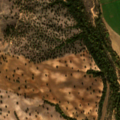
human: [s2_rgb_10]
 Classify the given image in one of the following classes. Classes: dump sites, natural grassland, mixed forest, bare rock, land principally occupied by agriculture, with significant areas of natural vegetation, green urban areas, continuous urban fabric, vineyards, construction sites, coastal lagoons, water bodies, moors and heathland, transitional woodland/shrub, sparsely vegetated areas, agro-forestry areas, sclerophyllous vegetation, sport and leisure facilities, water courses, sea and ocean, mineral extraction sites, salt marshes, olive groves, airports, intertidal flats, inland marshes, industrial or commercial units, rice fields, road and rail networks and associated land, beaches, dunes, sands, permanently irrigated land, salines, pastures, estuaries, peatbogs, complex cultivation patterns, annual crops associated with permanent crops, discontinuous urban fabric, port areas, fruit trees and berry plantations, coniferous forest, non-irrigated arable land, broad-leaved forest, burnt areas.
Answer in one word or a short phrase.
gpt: non-irrigated arable land, permanently irrigated land, agro-forestry areas, broad-leaved forest